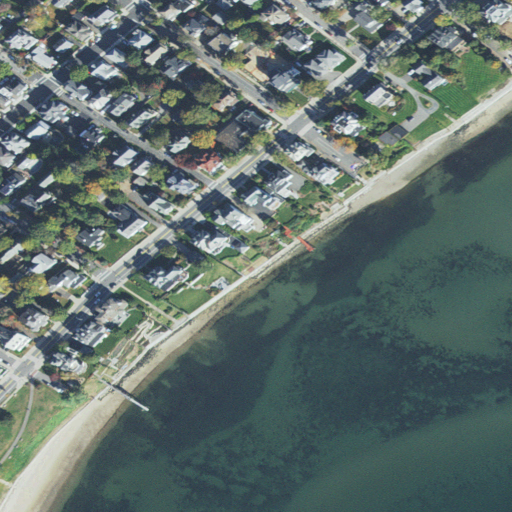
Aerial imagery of beach in Massachusetts named Dane Street Beach containing open water, medium intensity development, high intensity development, barren land, herbaceous wetlands, low intensity development, and grassland